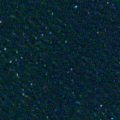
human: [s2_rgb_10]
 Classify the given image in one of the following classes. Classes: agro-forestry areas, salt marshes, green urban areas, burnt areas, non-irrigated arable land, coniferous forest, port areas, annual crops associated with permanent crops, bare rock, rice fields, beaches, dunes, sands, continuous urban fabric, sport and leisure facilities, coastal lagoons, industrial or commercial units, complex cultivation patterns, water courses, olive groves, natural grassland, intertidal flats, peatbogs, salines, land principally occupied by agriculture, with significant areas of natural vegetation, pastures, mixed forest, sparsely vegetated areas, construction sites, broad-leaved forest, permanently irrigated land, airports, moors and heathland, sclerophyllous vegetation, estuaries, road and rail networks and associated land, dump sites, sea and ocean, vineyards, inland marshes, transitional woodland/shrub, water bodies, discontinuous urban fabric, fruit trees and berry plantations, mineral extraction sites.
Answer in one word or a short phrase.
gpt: sea and ocean